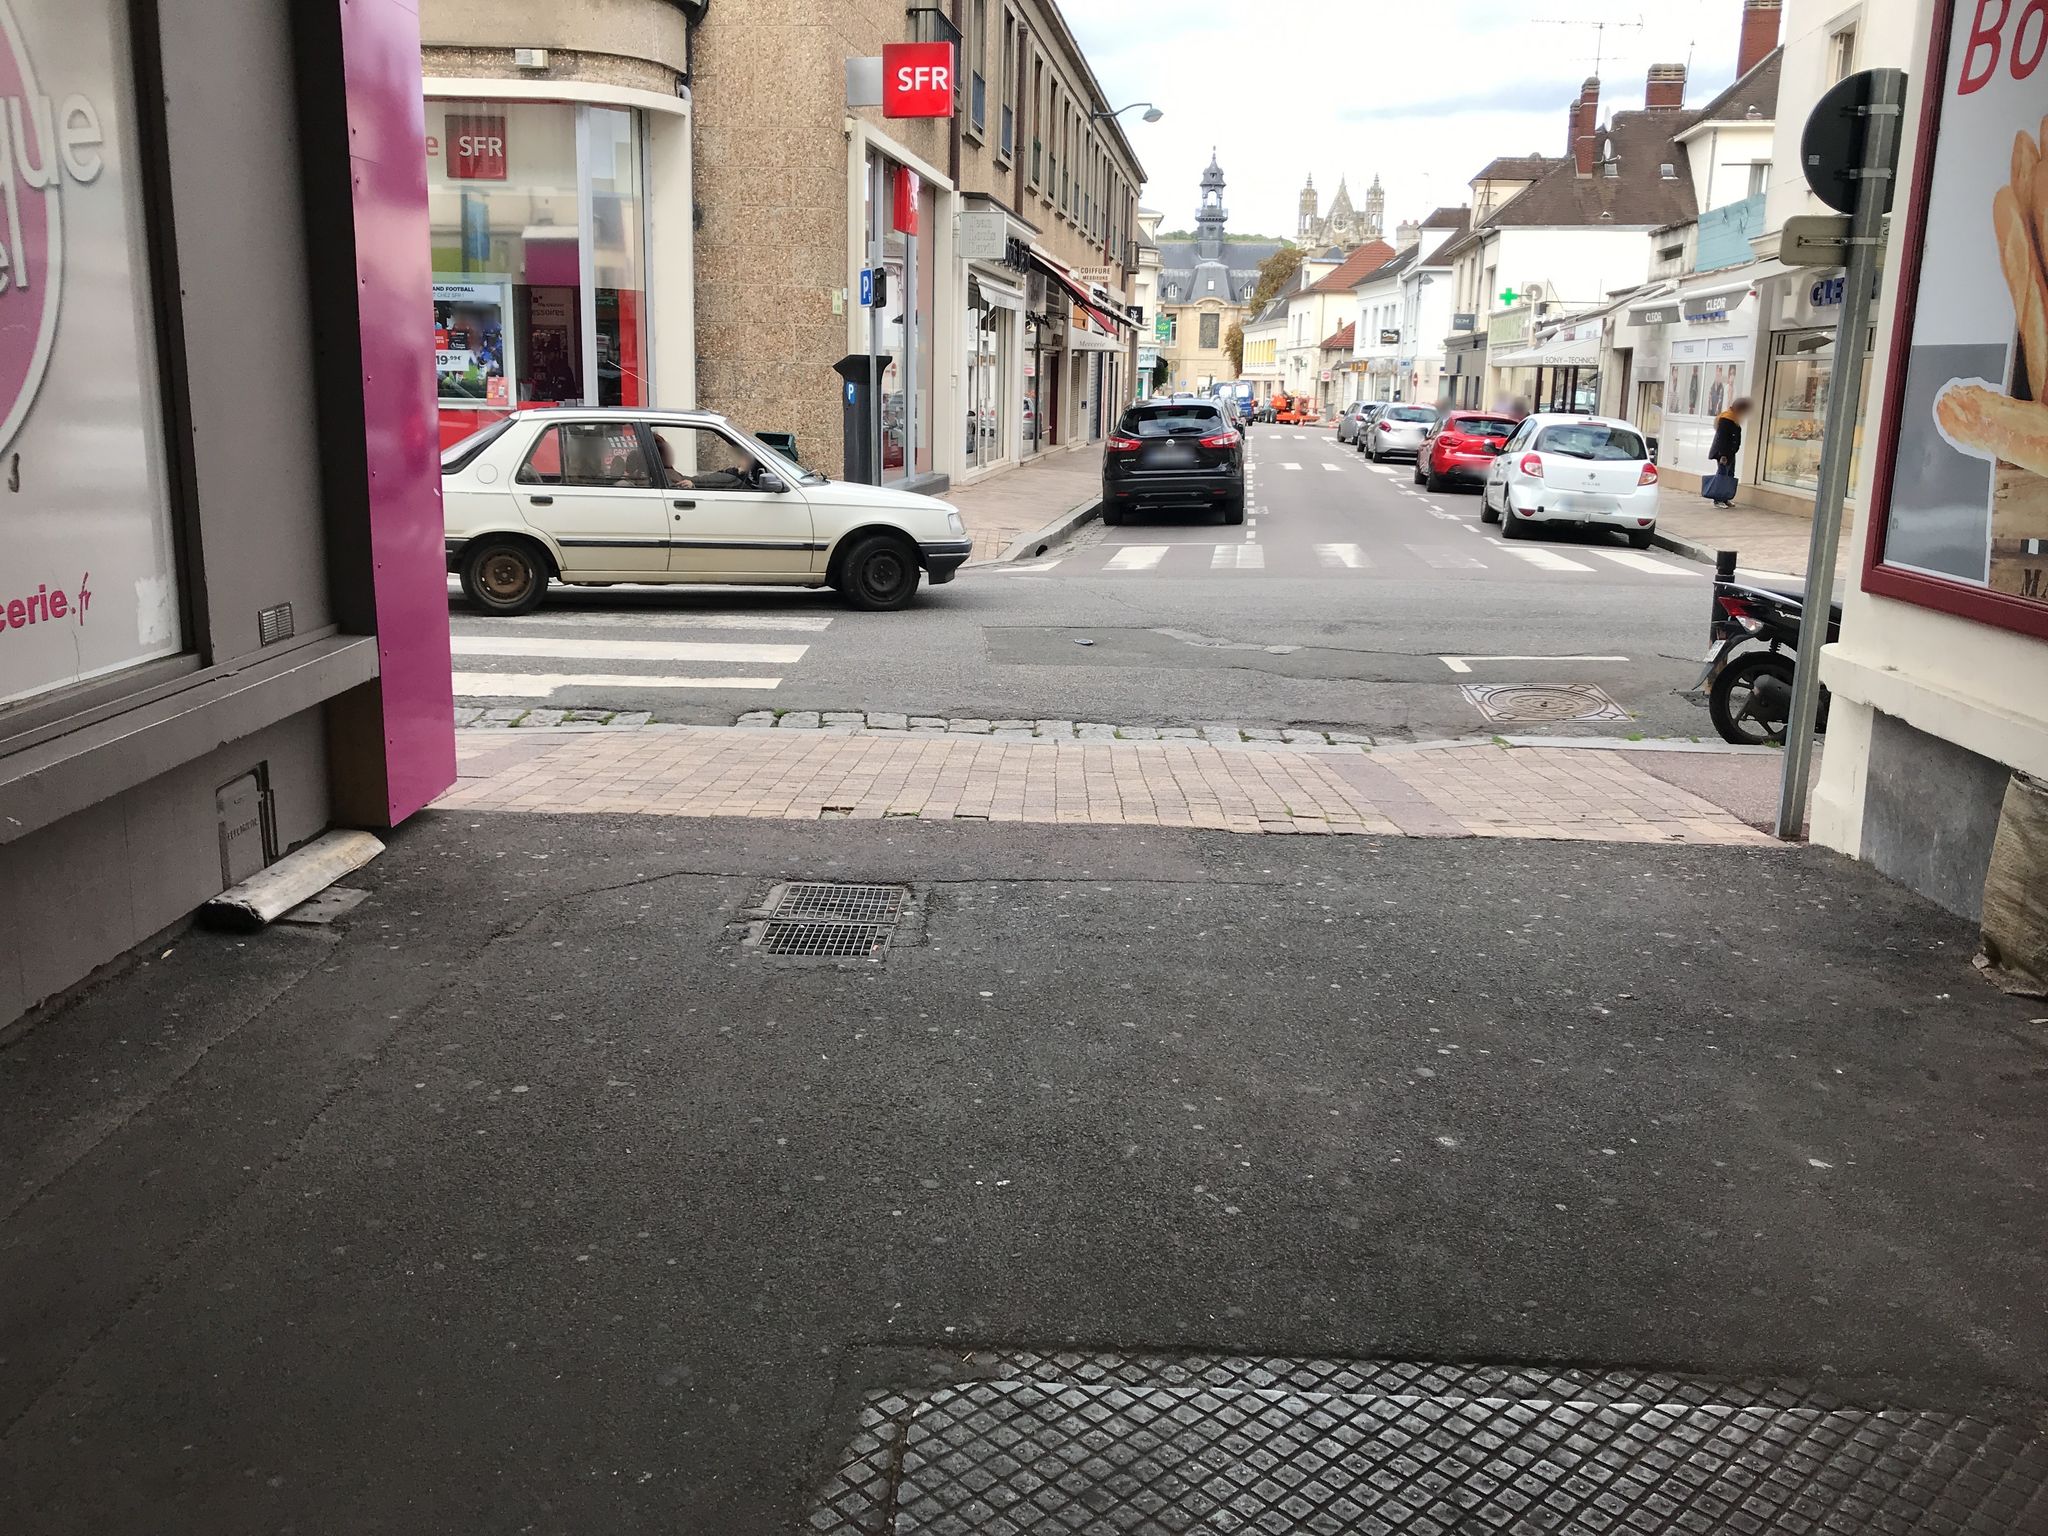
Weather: clear
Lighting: day
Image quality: good
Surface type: walking surface
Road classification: steps, service
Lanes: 1
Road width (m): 5.0
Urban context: dense urban cluster
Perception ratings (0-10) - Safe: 2.9, Lively: 7.22, Beautiful: 1.06, Boring: 1.01, Depressing: 6.13, Wealthy: 3.75